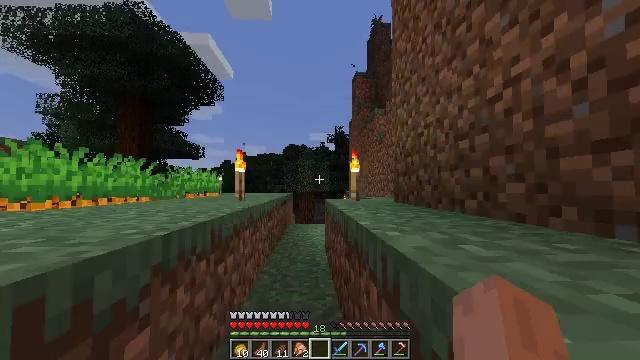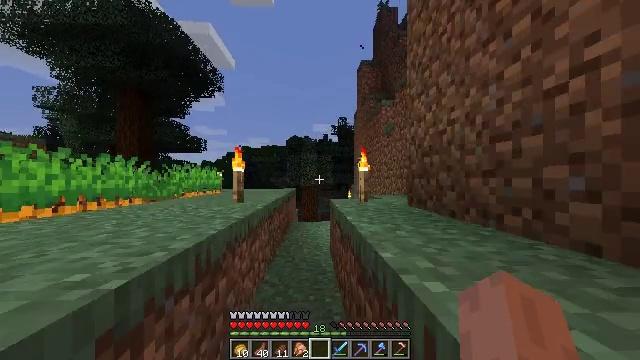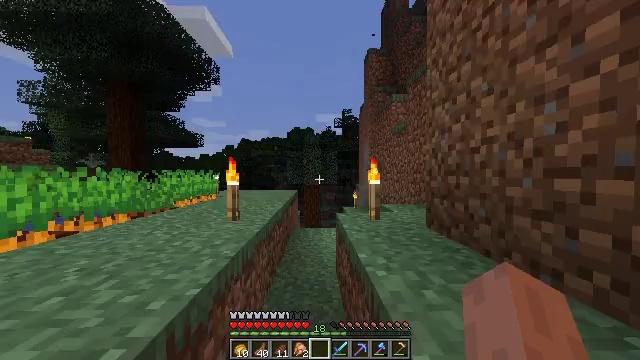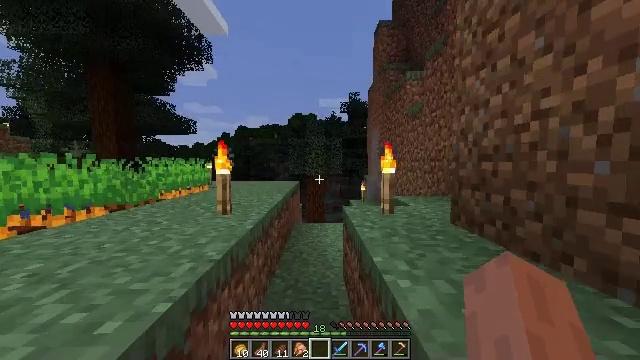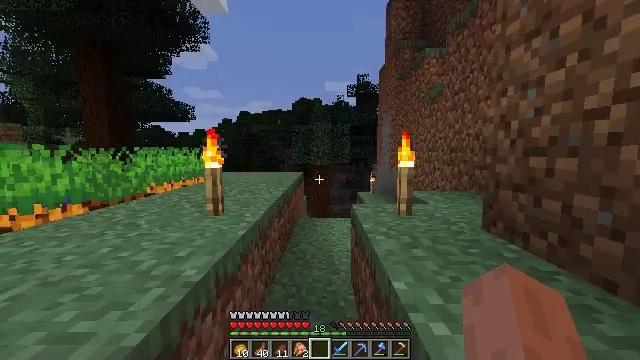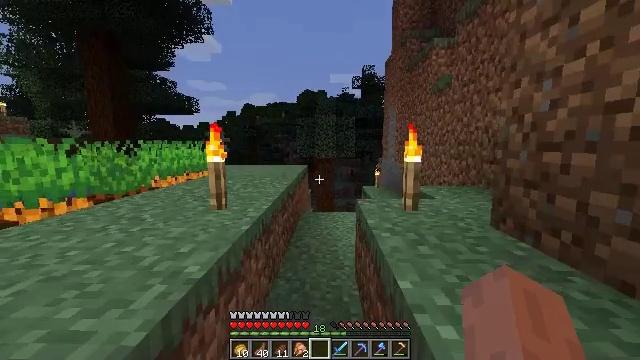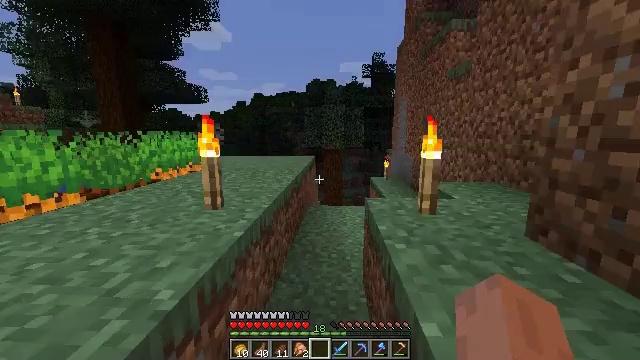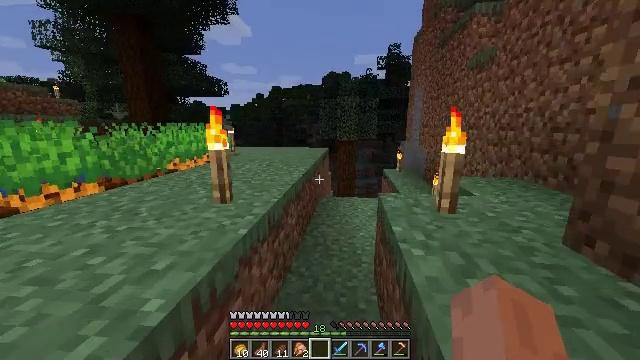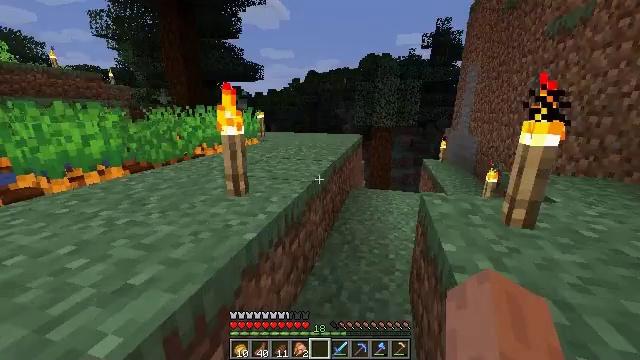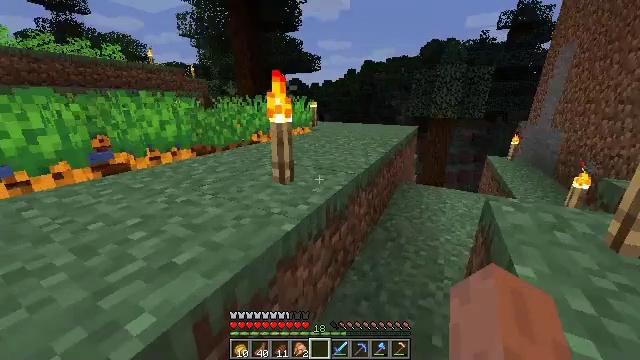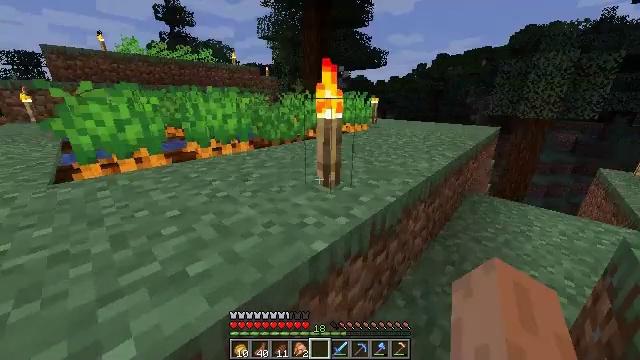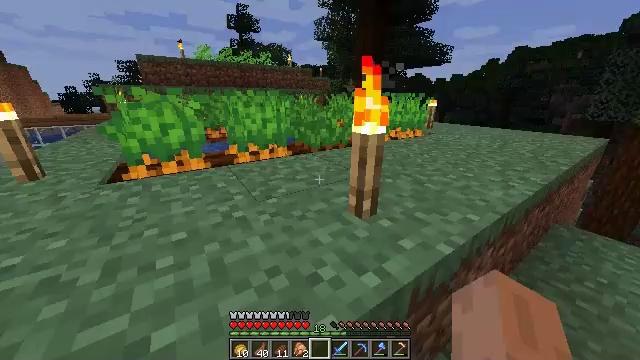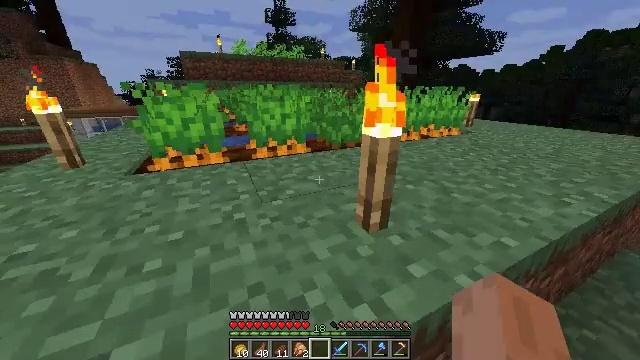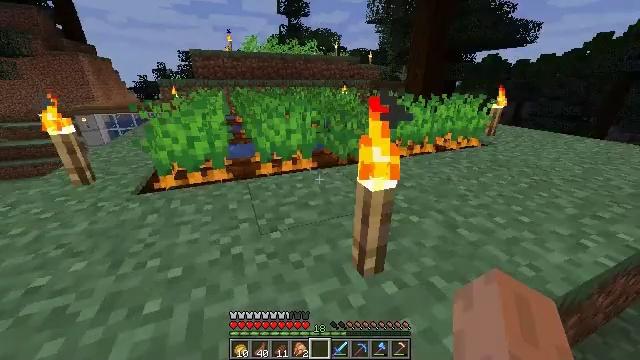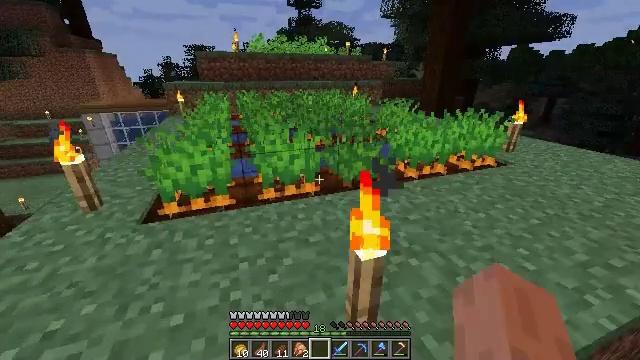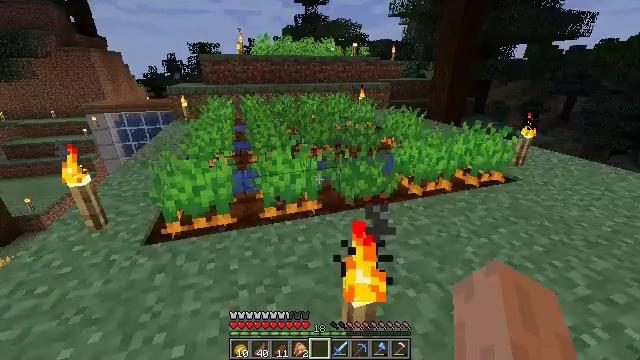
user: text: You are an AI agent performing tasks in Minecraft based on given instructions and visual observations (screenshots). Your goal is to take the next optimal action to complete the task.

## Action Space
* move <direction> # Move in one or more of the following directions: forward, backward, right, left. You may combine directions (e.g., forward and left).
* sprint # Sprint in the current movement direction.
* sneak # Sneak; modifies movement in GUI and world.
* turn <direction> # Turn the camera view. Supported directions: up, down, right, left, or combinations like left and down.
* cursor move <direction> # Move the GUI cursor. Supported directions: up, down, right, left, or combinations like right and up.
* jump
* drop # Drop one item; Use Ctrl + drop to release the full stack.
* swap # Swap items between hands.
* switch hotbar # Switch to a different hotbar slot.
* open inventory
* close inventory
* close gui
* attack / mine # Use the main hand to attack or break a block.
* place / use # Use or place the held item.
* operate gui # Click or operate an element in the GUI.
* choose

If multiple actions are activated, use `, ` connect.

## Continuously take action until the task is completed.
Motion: motion action
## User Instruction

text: Retrieve carrots by attacking the plant.
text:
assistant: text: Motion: move forward, turn down
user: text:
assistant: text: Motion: move forward, turn down
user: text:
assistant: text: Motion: move forward, turn down
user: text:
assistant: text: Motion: move forward, sprint, turn left and down
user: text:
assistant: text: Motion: move forward, sprint, turn left and down
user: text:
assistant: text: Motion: move forward, sprint, turn left and down
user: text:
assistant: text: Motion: move forward, sprint, turn left and down
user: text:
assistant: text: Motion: move forward, sprint, turn left and down
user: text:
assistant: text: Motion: move forward, turn left and down
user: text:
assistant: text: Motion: move forward, turn left and down
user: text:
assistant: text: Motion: move forward, turn left
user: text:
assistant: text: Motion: move forward, turn left and down
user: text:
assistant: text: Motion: move forward, turn left, jump
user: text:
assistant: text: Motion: move forward, turn left, jump
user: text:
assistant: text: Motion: move forward, turn left, jump
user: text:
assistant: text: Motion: move forward, turn left, jump
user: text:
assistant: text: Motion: move forward, jump
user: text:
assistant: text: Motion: move forward
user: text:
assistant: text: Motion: move forward
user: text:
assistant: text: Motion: no_op
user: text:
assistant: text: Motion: no_op
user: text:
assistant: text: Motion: no_op
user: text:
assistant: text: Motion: no_op
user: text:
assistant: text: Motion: no_op
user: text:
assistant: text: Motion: turn right
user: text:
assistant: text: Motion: no_op
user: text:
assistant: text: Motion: no_op
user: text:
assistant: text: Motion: no_op
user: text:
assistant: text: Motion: no_op
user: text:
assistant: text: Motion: turn right